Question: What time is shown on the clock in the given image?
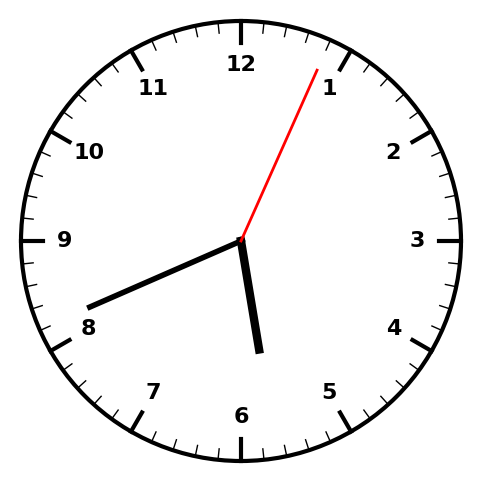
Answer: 05:41:04